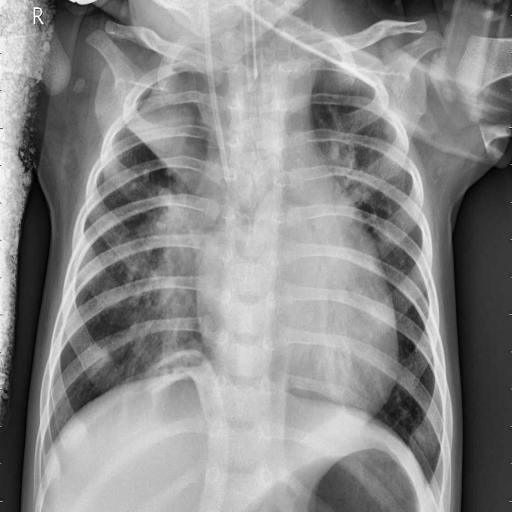
Finding: PNEUMONIA